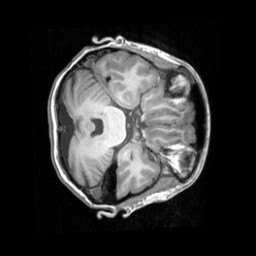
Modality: T1w
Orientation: axial
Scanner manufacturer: siemens
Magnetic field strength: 3 T
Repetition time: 1.69 s
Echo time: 0.00261 s